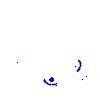
Particle: kaon